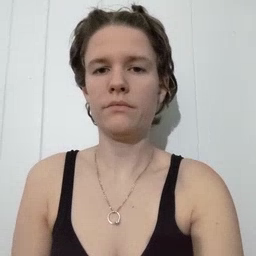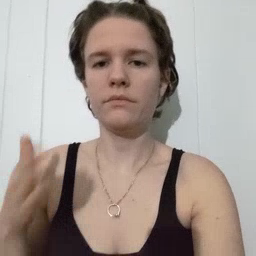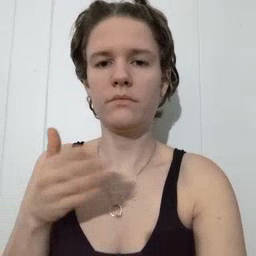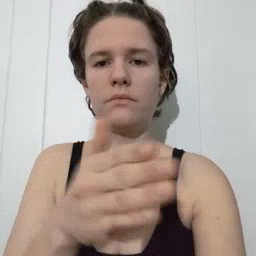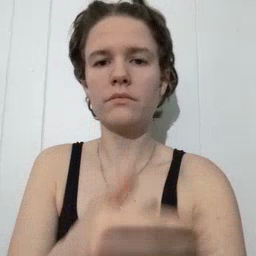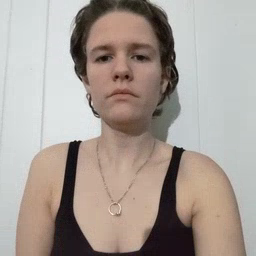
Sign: fish